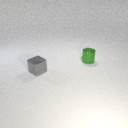
small gray metal cube to the left of small green metal cylinder